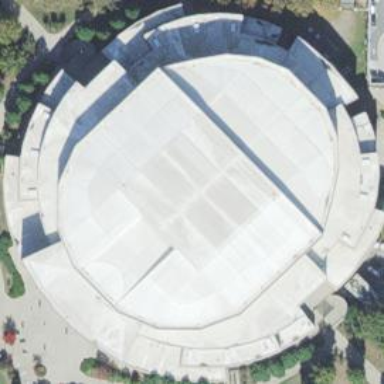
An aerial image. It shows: Stadium building where basketball sports are played.